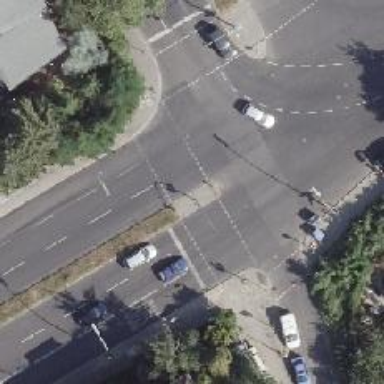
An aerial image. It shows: Footway located on traffic island.